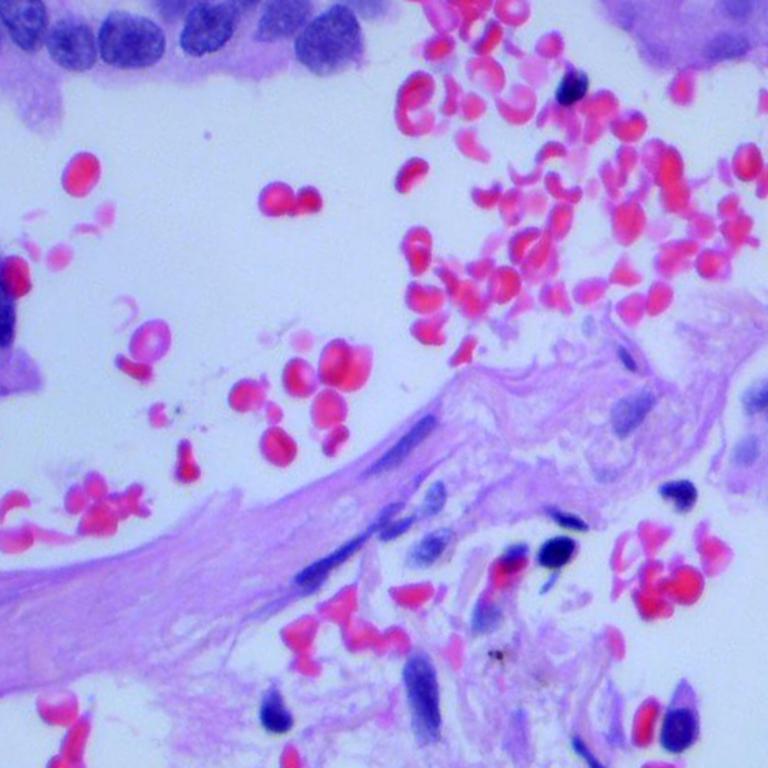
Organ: lung
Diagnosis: adenocarcinomas